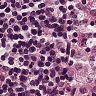
Metastatic tissue present: no